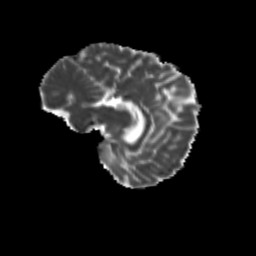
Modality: MD
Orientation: sagittal
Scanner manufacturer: siemens
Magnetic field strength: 3 T
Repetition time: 9.2 s
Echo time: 0.084 s